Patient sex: M
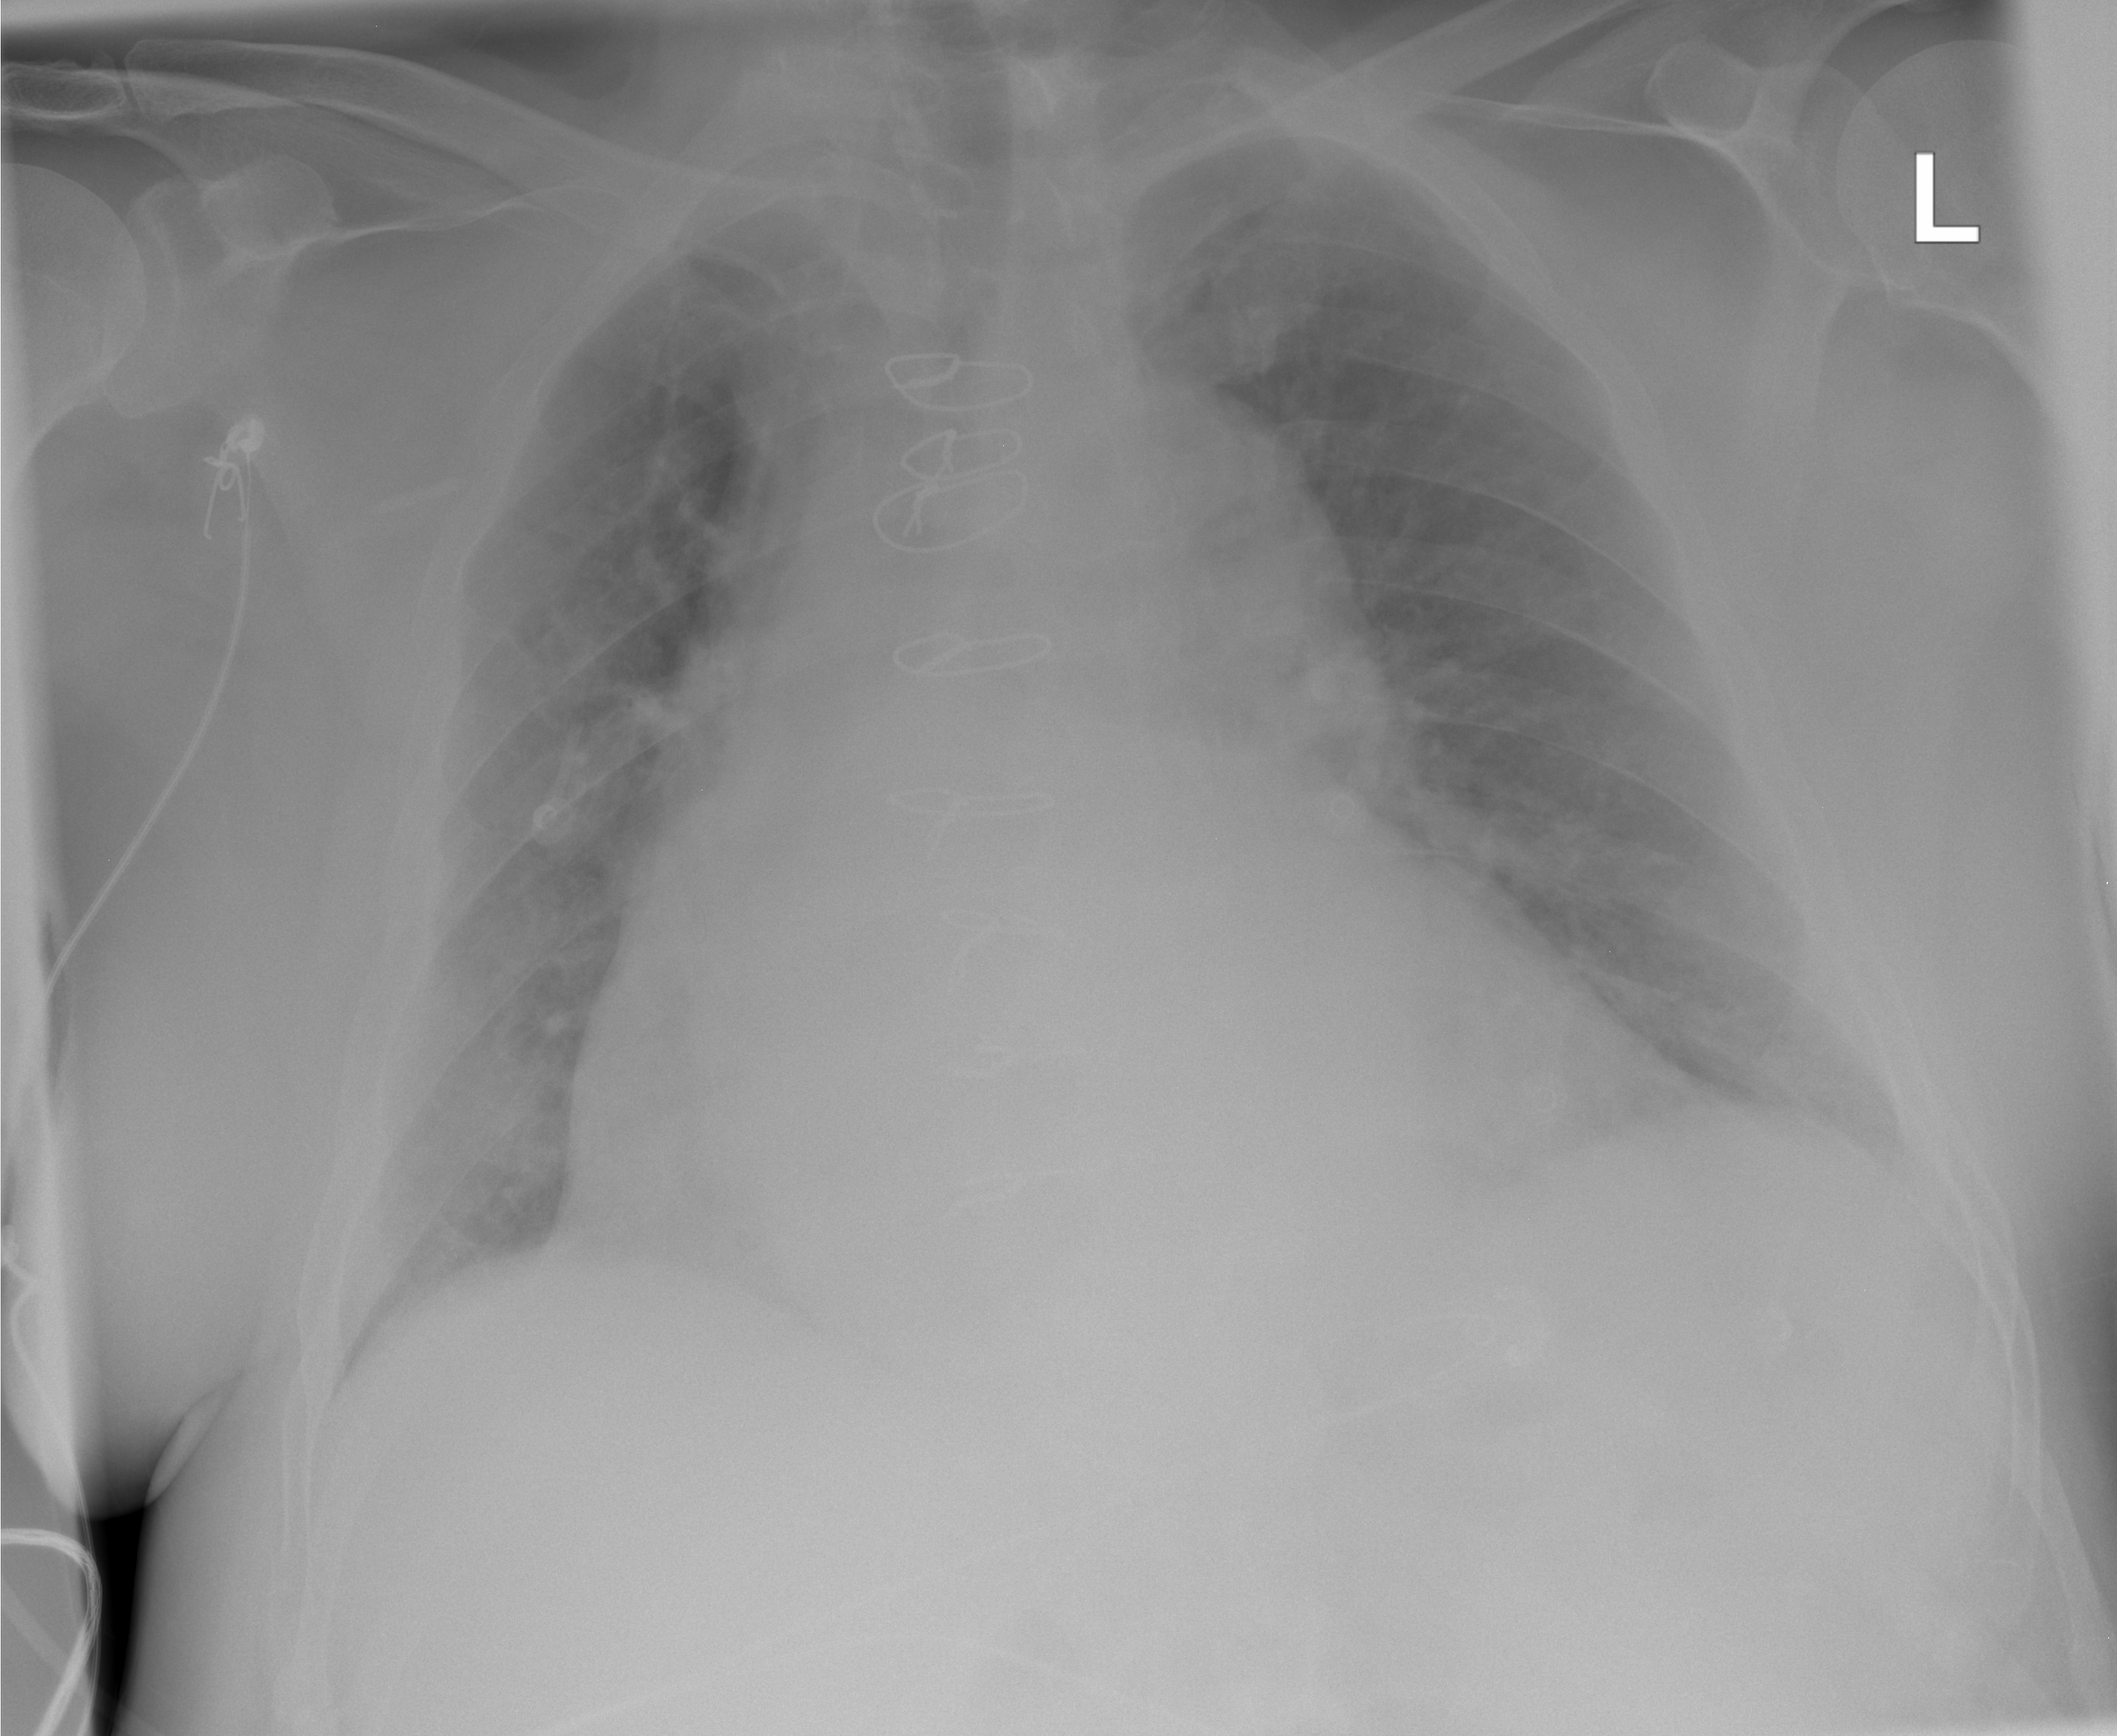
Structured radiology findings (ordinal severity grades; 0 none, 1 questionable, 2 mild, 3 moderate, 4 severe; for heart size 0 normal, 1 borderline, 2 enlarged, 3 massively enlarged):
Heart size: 2
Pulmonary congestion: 2
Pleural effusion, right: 1
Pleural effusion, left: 2
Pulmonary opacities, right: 0
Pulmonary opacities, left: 0
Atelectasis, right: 3
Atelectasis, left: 2